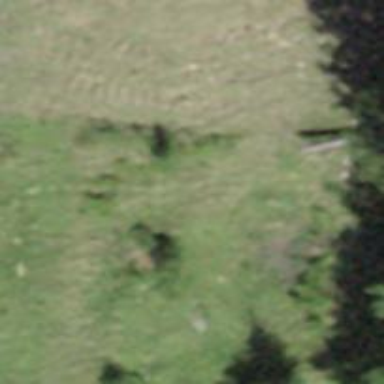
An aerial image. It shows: Fence.